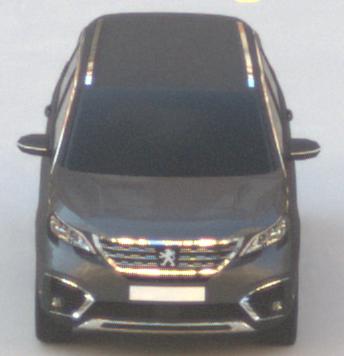
Make: Peugeot
Model: 5008 1.2 PureTech 130 Active
Detailed model: 5008 (II) (03/17 - 09/20)
Model produced from: 2017/03
Model produced until: 2018/07
Doors: 5
Color: gray
Road condition: dry road
Daytime: morning or afternoon
Contrast: low contrast